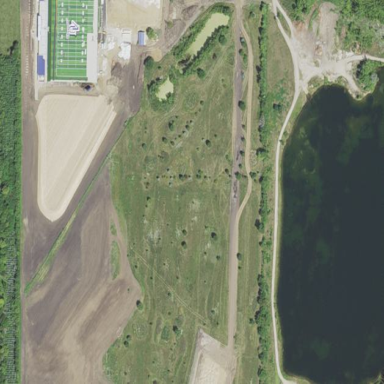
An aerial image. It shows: Golf course.